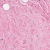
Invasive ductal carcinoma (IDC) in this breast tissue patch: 0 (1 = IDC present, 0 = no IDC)